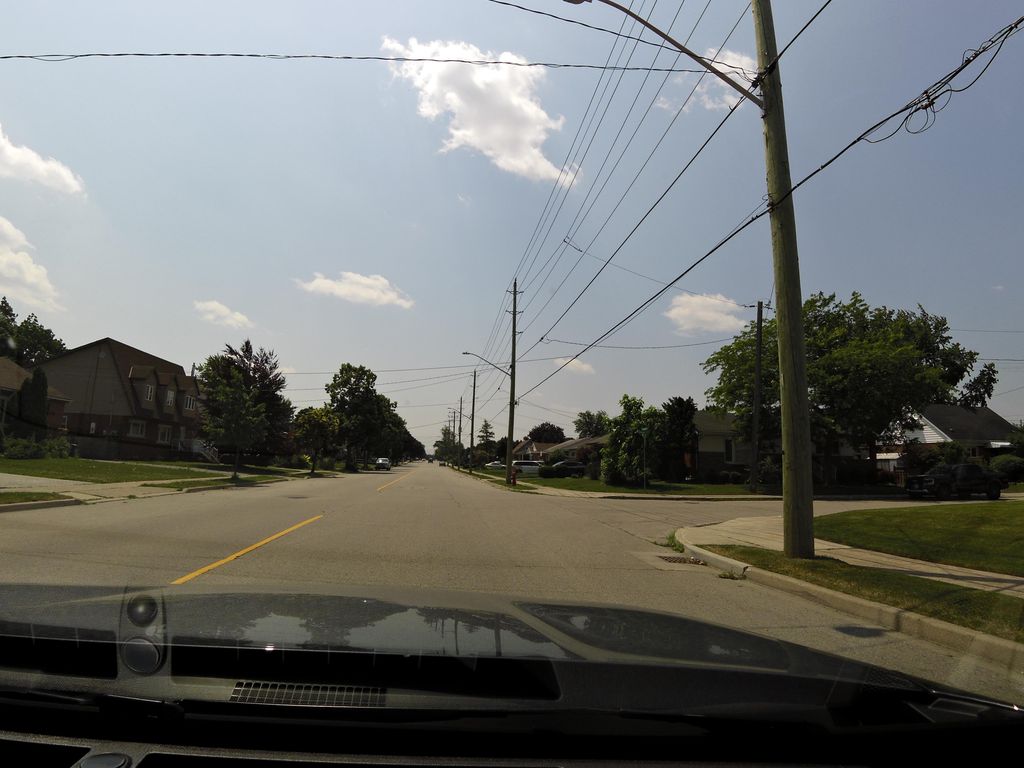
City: hamilton